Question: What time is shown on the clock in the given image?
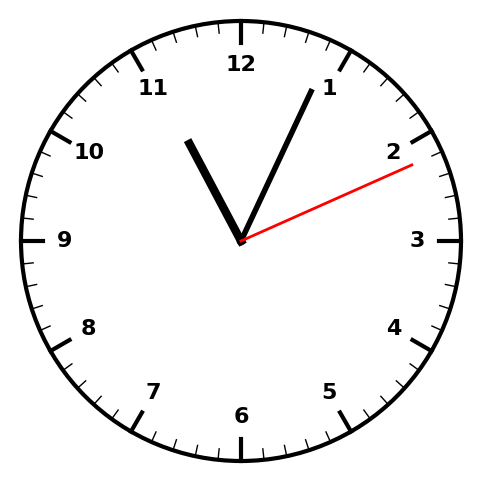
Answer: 11:04:11